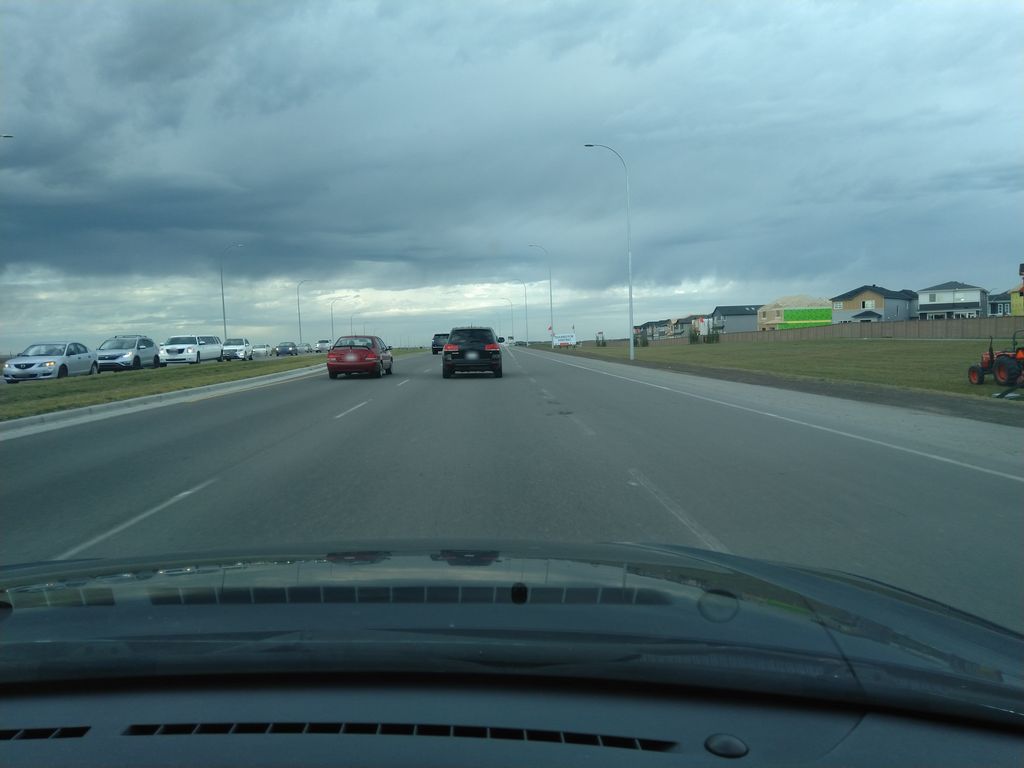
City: calgary